Field crop: maize
Growth stage: 2
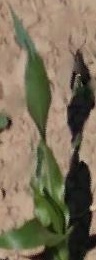
Species: maize